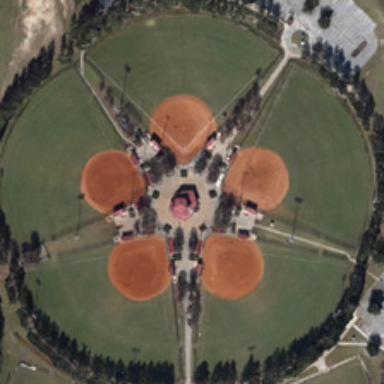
Five baseball fields are surrounded by many green trees .